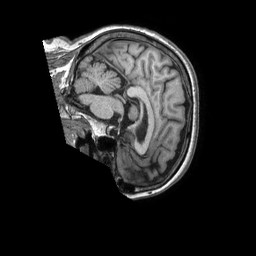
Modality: T1w
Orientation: sagittal
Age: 69
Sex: female
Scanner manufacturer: philips
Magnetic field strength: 1.5 T
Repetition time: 0.007228 s
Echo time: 0.003281 s